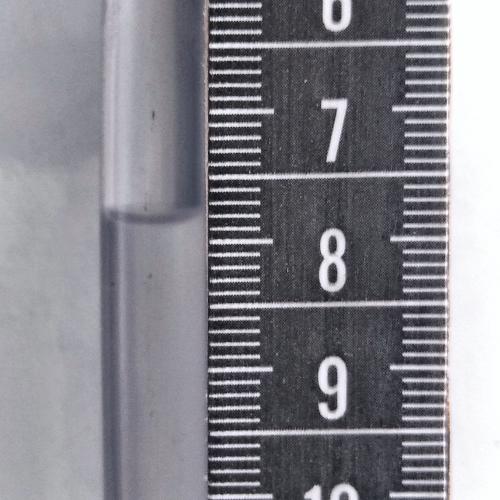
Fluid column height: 7.8 cm